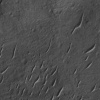
Atmospheric dust classification: not_dusty